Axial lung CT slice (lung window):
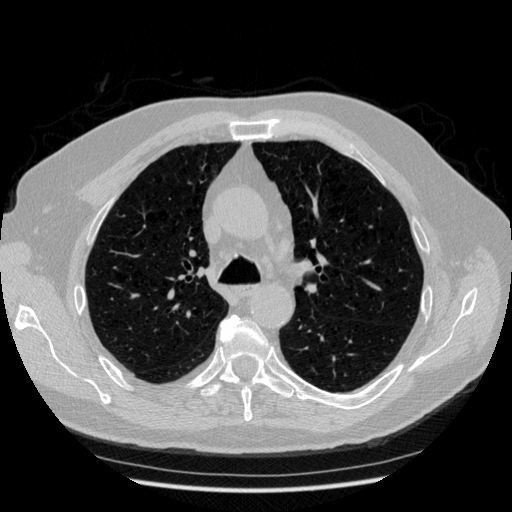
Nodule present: no